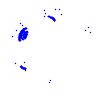
Particle: electron